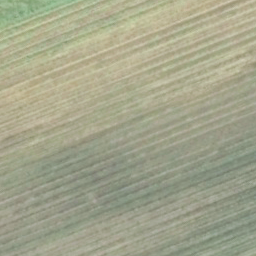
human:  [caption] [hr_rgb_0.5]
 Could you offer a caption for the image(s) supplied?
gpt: There is a piece of farmland .

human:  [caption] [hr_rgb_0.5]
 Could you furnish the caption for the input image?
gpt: It is a piece of cropland .

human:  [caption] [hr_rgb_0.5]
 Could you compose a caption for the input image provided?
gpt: There is a piece of cropland .

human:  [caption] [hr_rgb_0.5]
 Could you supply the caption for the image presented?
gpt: It is a piece of farmland .

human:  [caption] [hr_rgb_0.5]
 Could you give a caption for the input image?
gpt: Here is a piece of farmland .